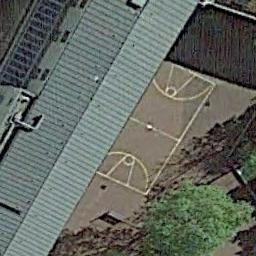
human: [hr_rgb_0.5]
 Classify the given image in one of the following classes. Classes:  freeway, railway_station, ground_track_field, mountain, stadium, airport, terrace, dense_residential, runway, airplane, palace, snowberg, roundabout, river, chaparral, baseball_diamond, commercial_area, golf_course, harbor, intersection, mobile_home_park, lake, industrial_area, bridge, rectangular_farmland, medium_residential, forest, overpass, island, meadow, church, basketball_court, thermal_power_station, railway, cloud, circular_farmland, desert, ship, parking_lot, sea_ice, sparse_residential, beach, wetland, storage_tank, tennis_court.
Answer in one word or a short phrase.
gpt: basketball_court